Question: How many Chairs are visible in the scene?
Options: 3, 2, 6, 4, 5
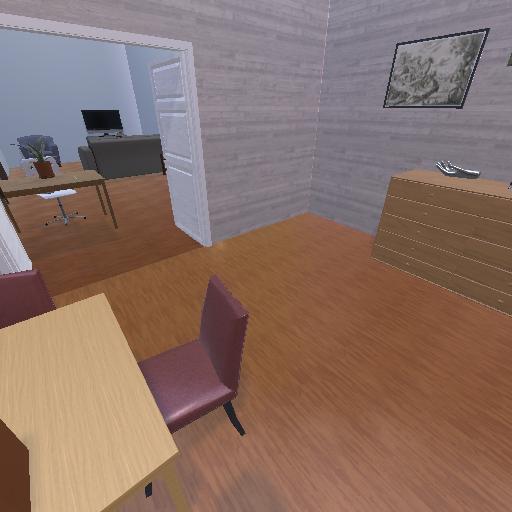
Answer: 3